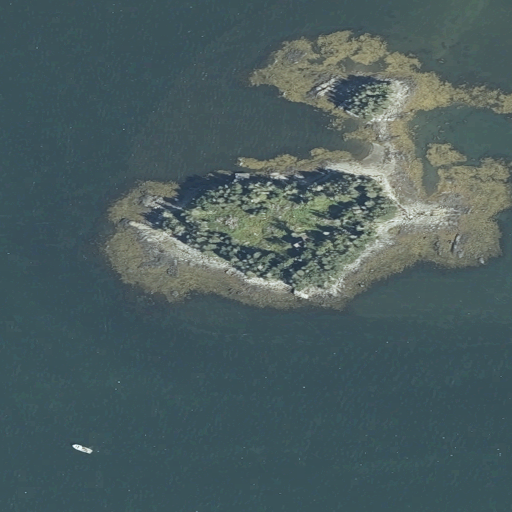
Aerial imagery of island in Maine named Outer Goose Island containing open water, herbaceous wetlands, and open development